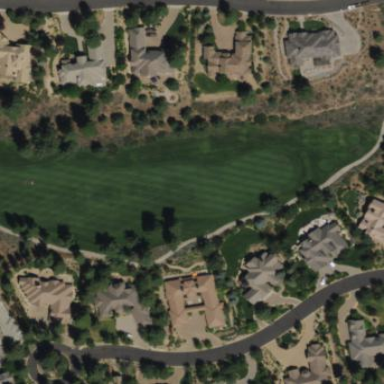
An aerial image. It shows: Golf fairway surrounded by grass.